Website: apple-inc
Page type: payment
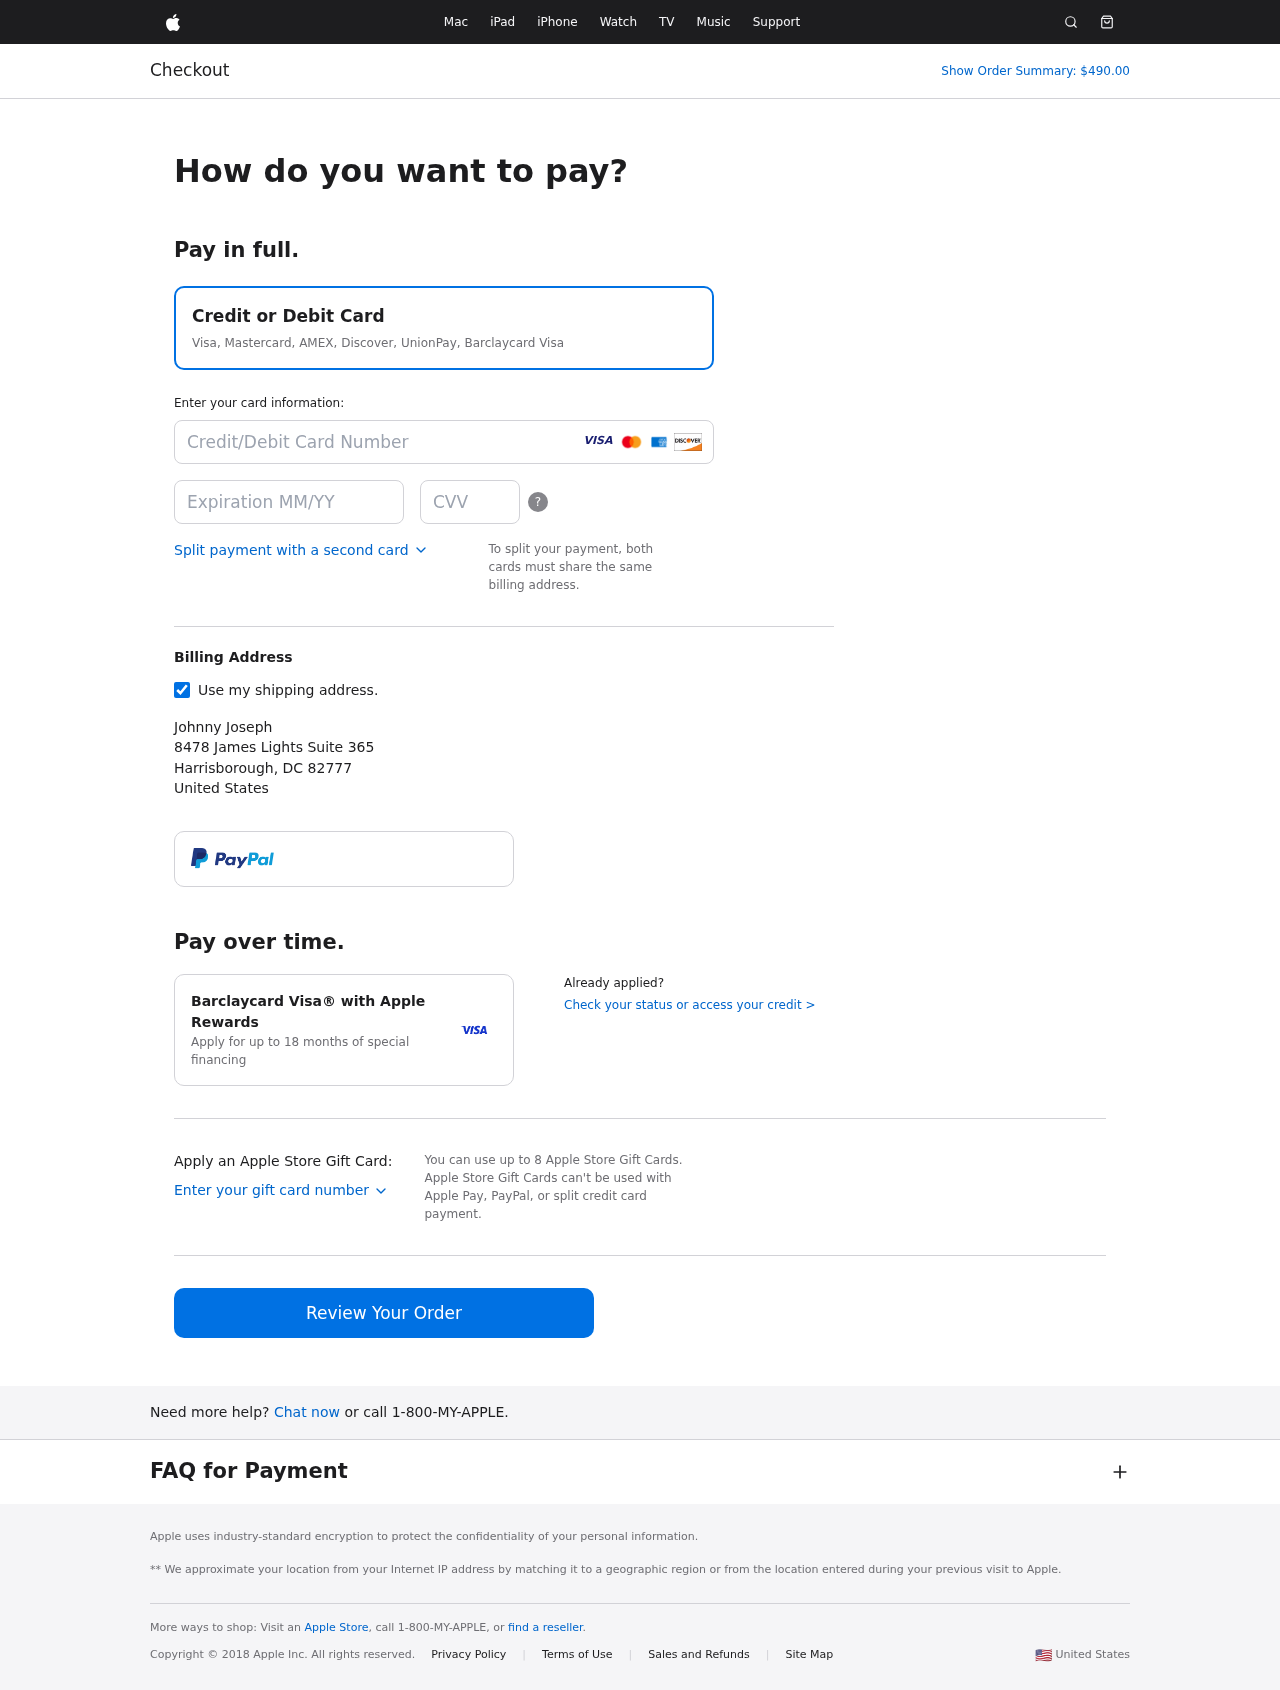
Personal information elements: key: PII_CARD_CVV
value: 407
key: PII_CARD_EXPIRY
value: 10/28
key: PII_CARD_NUMBER
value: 2276 8879 3724 8279
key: PII_CITY
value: Harrisborough
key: PII_COUNTRY
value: United States
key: PII_FULLNAME
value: Johnny Joseph
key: PII_POSTCODE
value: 82777
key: PII_STATE_ABBR
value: DC
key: PII_STREET
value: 8478 James Lights Suite 365
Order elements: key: ORDER_TOTAL
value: Show Order Summary: $490.00